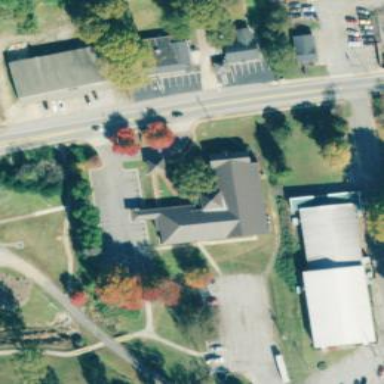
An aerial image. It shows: Library building.